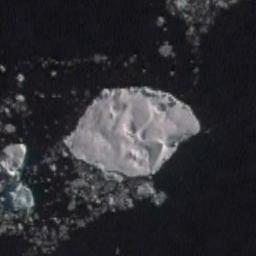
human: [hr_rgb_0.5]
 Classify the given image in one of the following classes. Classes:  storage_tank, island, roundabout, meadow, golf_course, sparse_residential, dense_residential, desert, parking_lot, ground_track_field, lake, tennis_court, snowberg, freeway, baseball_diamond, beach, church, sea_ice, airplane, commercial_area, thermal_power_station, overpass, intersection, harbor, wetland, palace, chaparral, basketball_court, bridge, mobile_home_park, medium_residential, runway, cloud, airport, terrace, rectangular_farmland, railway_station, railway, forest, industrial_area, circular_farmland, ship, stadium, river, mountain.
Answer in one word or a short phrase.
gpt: sea_ice